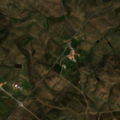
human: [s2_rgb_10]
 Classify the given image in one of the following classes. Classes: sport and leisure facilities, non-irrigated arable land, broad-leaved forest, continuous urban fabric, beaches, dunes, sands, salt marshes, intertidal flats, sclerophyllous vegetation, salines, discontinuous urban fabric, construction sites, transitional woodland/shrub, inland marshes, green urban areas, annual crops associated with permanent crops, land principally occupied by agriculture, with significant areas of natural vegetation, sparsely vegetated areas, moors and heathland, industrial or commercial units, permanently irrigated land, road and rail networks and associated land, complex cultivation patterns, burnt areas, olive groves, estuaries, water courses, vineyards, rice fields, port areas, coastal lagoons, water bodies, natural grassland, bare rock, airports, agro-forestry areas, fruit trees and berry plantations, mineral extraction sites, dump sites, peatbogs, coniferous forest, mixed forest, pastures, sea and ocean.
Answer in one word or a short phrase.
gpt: non-irrigated arable land, agro-forestry areas, natural grassland, transitional woodland/shrub